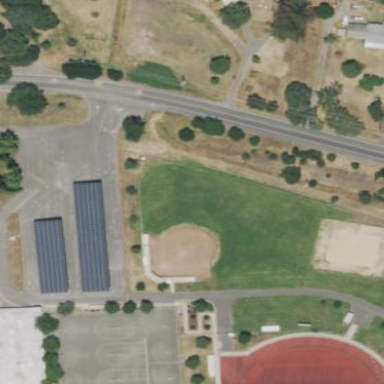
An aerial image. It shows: Baseball pitch for leisure land activities.